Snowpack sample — Snodgrass Mountain, Crested Butte, Colorado (2/4/25, 12:06 PM MST)
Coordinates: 38.923, -106.968
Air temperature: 35 °F
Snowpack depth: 80 cm
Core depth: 80 cm
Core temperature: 32 °F
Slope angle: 14°, slope face: 78°
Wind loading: low
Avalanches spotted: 0
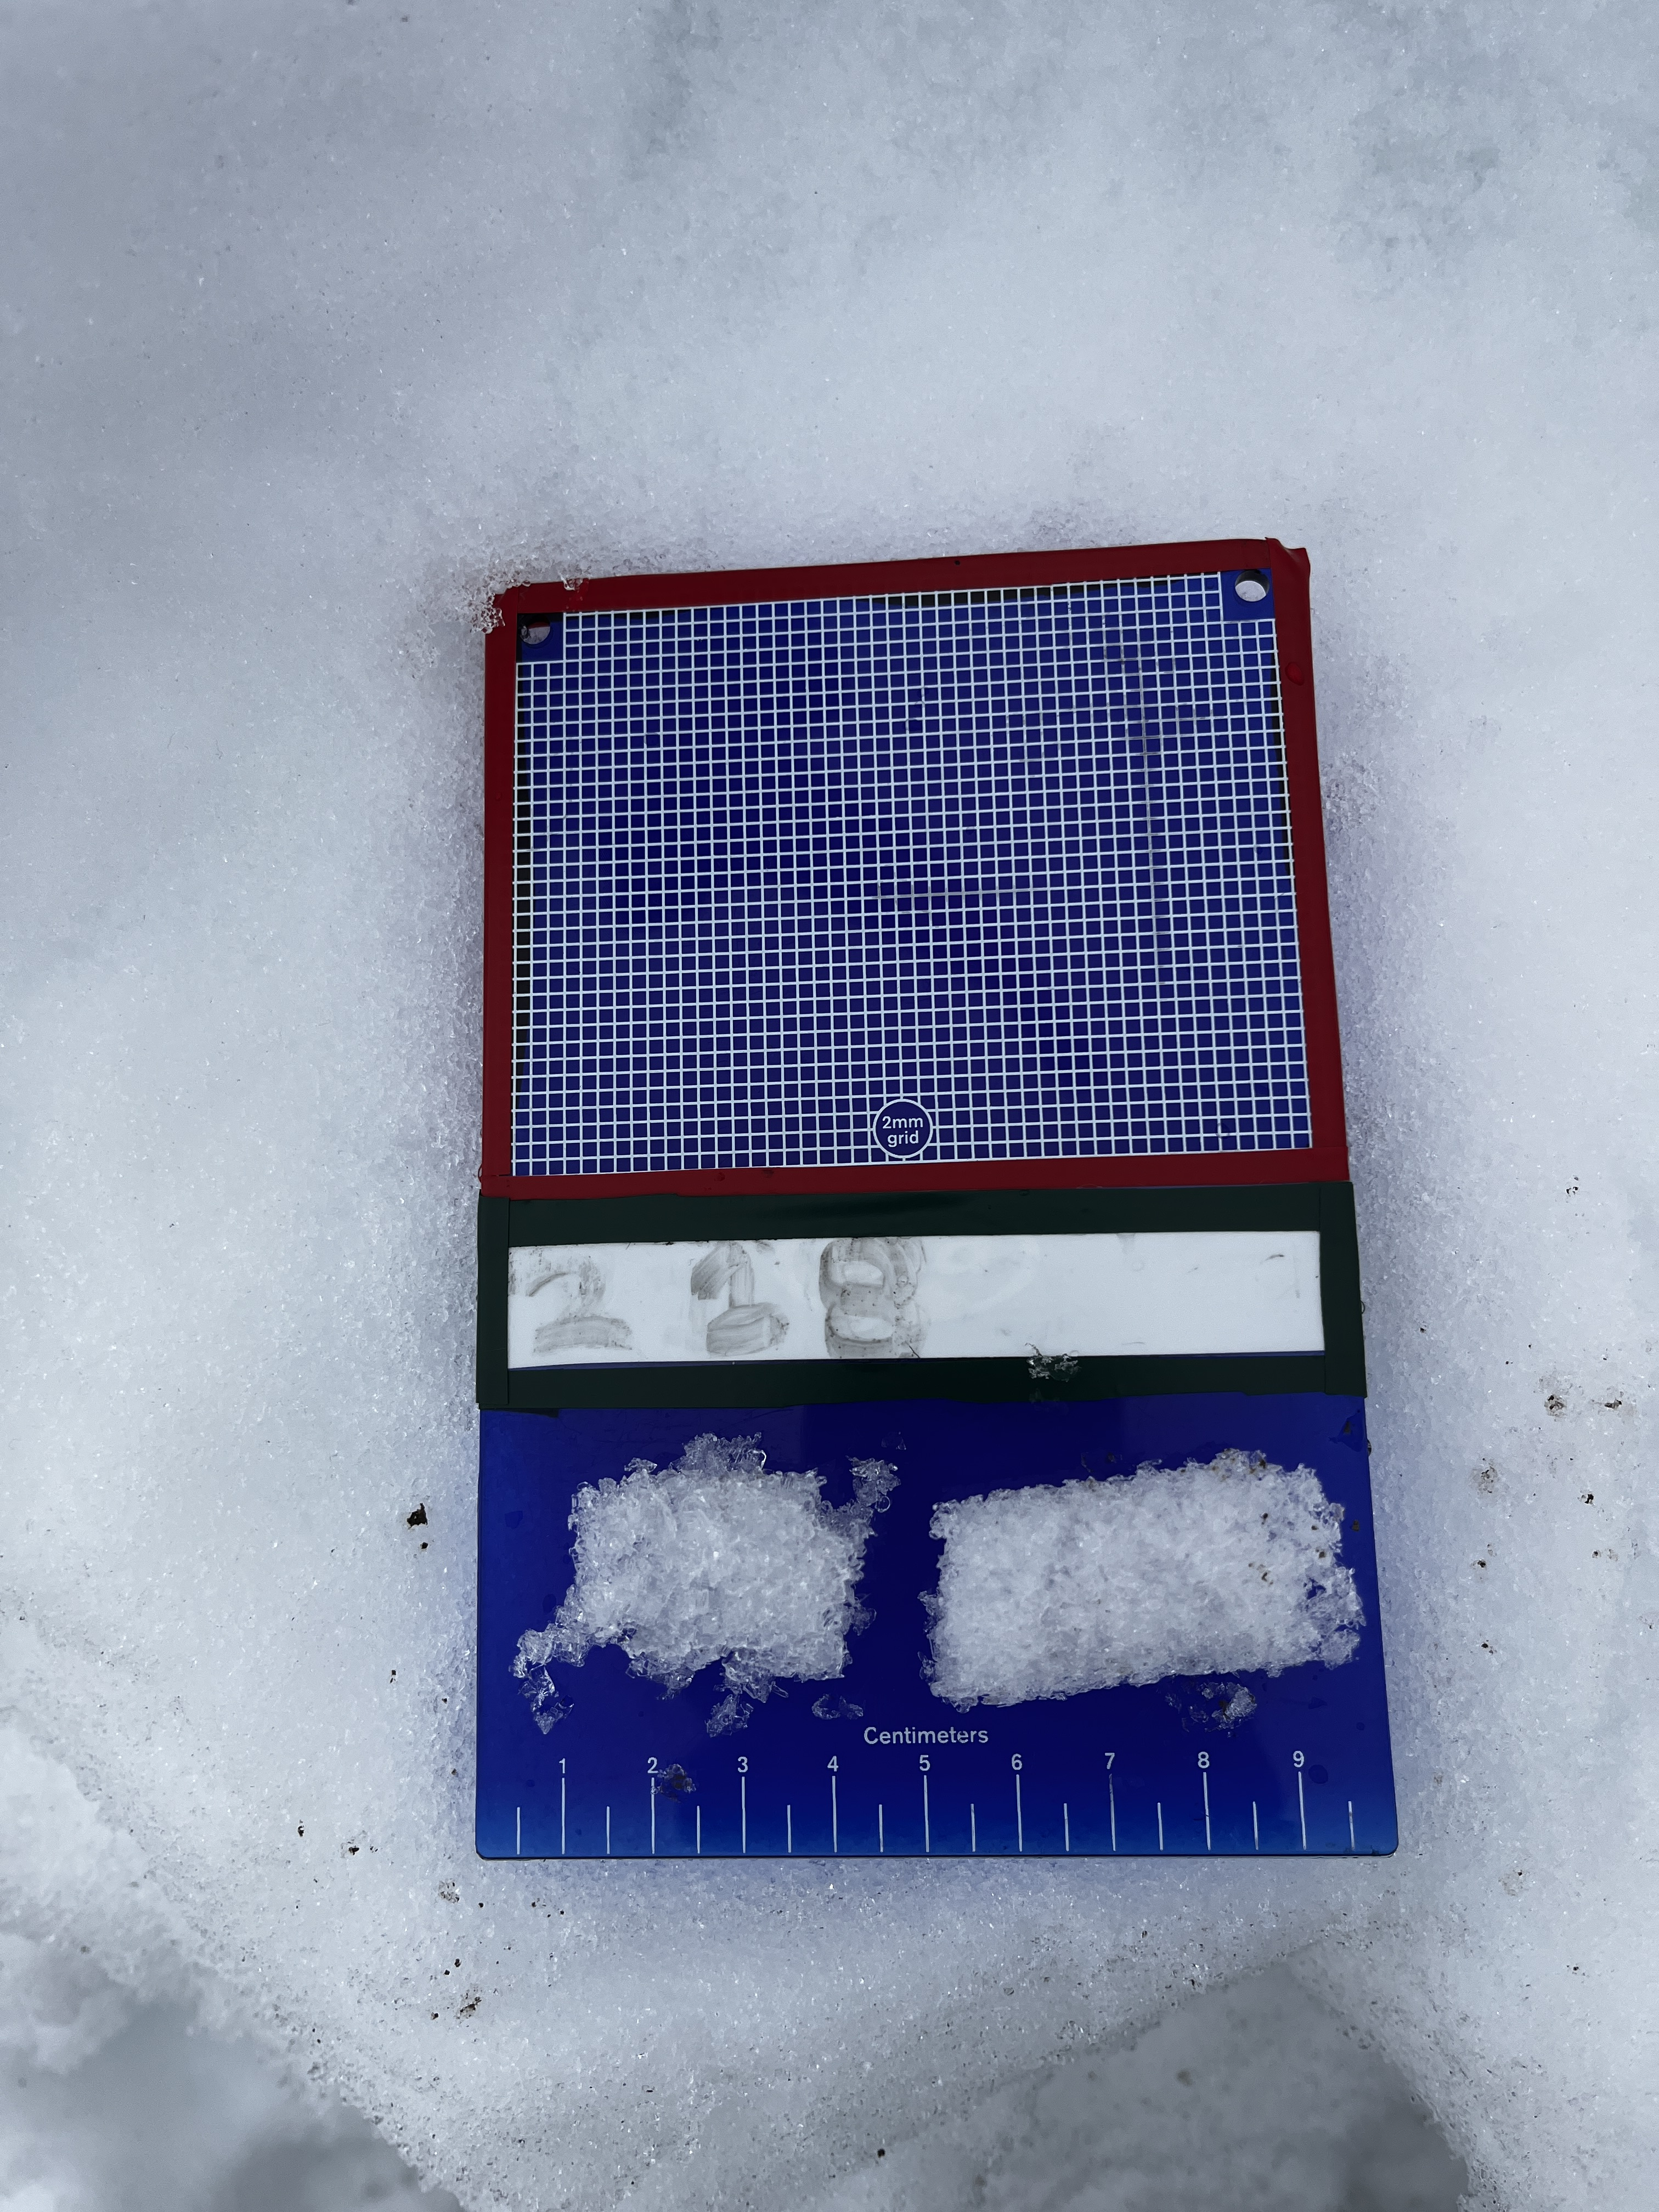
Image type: crystal_card
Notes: No avalanches nearby, unusually warm weather for the last month reported by residents, Collected 25 yards from treeline